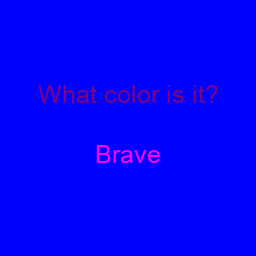
Color: magenta
Background color: blue
Question text color: purple